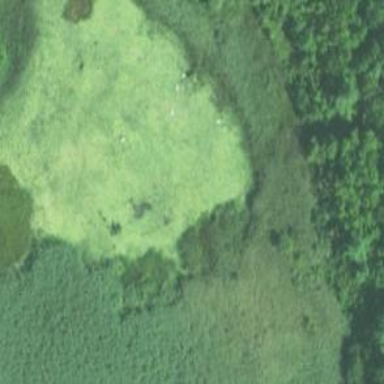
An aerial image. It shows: Marshy wetland area.